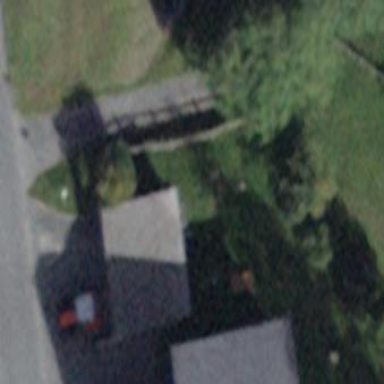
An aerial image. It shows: Group of garages.